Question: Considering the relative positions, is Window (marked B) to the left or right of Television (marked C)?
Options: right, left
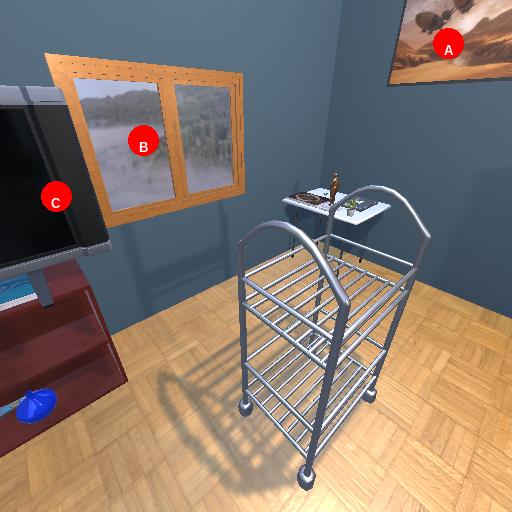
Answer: right